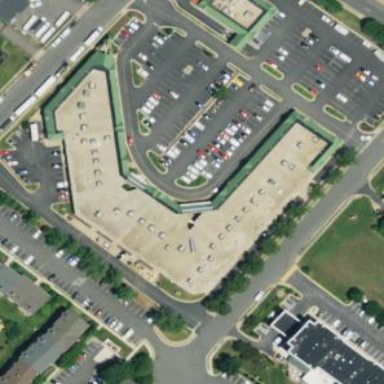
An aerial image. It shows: Retail area.